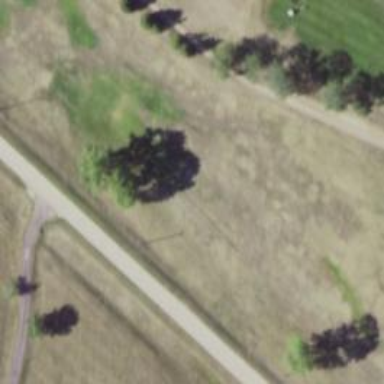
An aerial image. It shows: Golf fairway surrounded by grass.